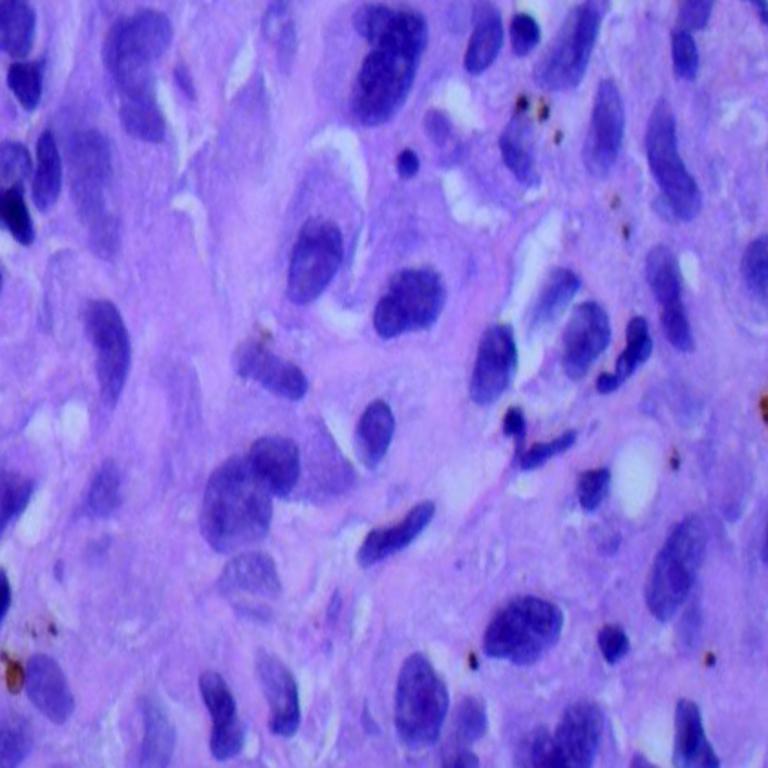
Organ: lung
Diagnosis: adenocarcinomas